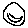
Label: smiley face